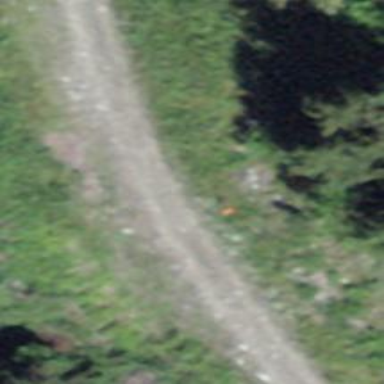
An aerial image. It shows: Track with grade 3 surface.